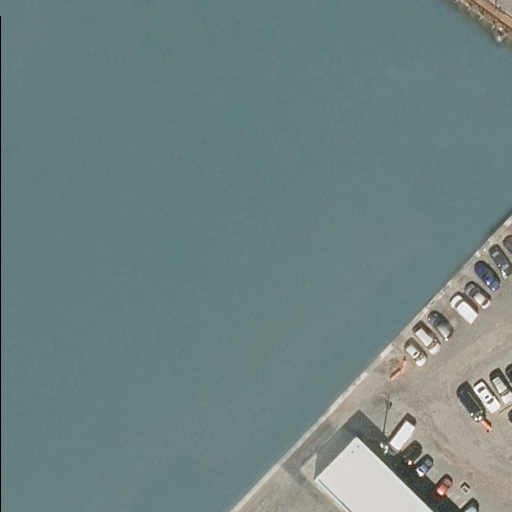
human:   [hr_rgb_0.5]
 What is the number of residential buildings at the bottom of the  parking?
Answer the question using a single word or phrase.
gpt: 0

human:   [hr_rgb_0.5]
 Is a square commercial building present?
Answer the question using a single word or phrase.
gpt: no

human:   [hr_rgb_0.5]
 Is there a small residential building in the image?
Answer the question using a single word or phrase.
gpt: no

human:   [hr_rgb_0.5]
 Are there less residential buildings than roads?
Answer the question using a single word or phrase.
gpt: no

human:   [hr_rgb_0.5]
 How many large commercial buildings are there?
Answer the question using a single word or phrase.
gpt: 0

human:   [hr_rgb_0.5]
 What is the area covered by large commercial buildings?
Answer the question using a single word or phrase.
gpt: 0m2

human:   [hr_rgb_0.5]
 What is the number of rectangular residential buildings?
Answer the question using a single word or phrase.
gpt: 0

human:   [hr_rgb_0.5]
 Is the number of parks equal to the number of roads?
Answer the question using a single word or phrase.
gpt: yes

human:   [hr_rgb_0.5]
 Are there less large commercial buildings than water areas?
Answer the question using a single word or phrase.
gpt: yes

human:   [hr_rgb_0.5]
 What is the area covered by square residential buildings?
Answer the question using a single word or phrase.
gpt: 0m2

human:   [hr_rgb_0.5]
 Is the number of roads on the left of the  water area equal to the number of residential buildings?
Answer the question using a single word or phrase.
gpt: no

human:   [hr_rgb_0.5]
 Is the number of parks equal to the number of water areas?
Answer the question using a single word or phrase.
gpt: yes

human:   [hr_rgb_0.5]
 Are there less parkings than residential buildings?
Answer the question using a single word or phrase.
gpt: no

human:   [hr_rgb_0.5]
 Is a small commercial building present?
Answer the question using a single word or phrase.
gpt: no

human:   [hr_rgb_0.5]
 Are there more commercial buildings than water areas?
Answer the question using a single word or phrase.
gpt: no

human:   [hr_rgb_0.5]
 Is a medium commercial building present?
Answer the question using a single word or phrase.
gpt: no

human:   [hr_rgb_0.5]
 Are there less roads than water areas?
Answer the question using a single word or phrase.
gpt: no

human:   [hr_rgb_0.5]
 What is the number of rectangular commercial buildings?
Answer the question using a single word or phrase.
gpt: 0

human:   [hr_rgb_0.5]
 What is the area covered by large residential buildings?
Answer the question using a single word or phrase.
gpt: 2114m2

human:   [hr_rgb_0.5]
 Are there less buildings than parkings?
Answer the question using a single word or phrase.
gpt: no

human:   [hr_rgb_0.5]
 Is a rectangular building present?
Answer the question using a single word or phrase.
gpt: no

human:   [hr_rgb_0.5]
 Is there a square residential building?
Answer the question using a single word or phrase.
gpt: no

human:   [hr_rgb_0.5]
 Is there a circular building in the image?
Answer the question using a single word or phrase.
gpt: no

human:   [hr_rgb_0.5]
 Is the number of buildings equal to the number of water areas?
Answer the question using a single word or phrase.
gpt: yes

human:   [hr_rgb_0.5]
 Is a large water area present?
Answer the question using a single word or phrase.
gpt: yes

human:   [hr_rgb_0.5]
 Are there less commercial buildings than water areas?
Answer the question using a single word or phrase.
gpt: yes

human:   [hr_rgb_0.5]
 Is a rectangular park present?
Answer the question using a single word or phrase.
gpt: yes

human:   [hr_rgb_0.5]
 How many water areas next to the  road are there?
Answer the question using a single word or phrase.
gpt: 1

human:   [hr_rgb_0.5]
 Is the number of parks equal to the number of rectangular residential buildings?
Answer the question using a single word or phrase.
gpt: no

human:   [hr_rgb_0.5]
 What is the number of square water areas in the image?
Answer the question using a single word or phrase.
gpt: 0

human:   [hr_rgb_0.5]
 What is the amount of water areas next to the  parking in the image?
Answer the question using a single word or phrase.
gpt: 1

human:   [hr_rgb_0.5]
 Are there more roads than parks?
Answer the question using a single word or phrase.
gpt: no

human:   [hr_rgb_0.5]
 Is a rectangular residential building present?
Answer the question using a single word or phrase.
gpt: no

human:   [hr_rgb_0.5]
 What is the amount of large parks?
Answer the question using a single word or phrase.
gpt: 1

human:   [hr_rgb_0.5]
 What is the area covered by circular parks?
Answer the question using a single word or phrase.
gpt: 0m2

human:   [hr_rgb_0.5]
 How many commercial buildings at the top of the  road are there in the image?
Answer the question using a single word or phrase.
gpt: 0